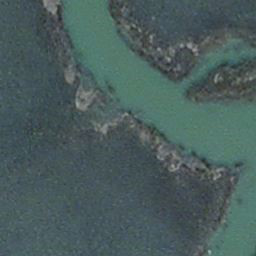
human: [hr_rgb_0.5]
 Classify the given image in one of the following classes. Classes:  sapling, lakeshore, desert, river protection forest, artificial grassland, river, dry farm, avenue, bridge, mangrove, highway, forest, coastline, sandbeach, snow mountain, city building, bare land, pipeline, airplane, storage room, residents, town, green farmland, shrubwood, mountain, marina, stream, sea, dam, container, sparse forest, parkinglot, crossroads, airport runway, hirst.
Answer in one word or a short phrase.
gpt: stream